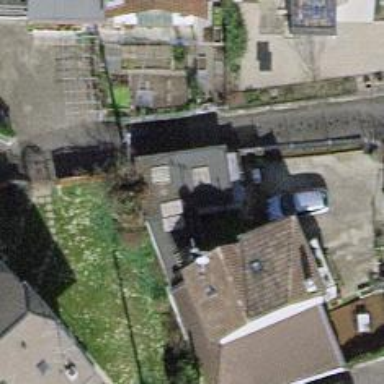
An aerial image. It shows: Garden surrounded by fence.